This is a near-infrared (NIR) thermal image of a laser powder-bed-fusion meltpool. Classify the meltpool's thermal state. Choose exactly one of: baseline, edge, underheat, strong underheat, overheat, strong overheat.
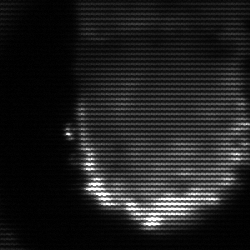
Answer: baseline